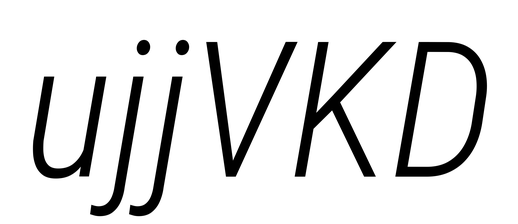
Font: Roboto-Italic_Condensed_Light_Italic